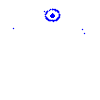
Particle: kaon